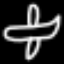
Label: airplane